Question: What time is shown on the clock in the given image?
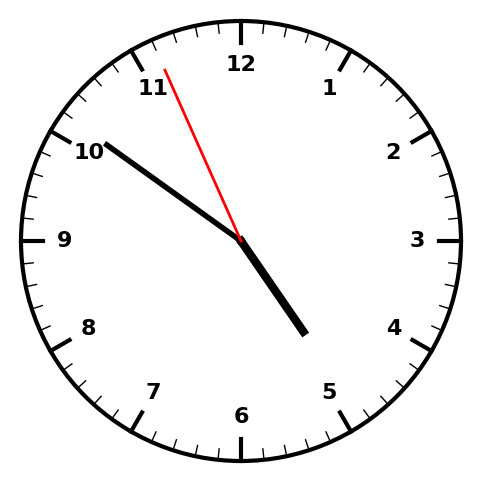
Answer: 04:50:56